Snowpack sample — Loveland Pass, Silver Plume, Colorado, USA (2/11/26, 12:00 PM MST)
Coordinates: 39.663, -105.886
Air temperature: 35 °F
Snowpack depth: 82 cm
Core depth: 20 cm
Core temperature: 17.6 °F
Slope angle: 13°, slope face: 12°
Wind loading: high
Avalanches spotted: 1
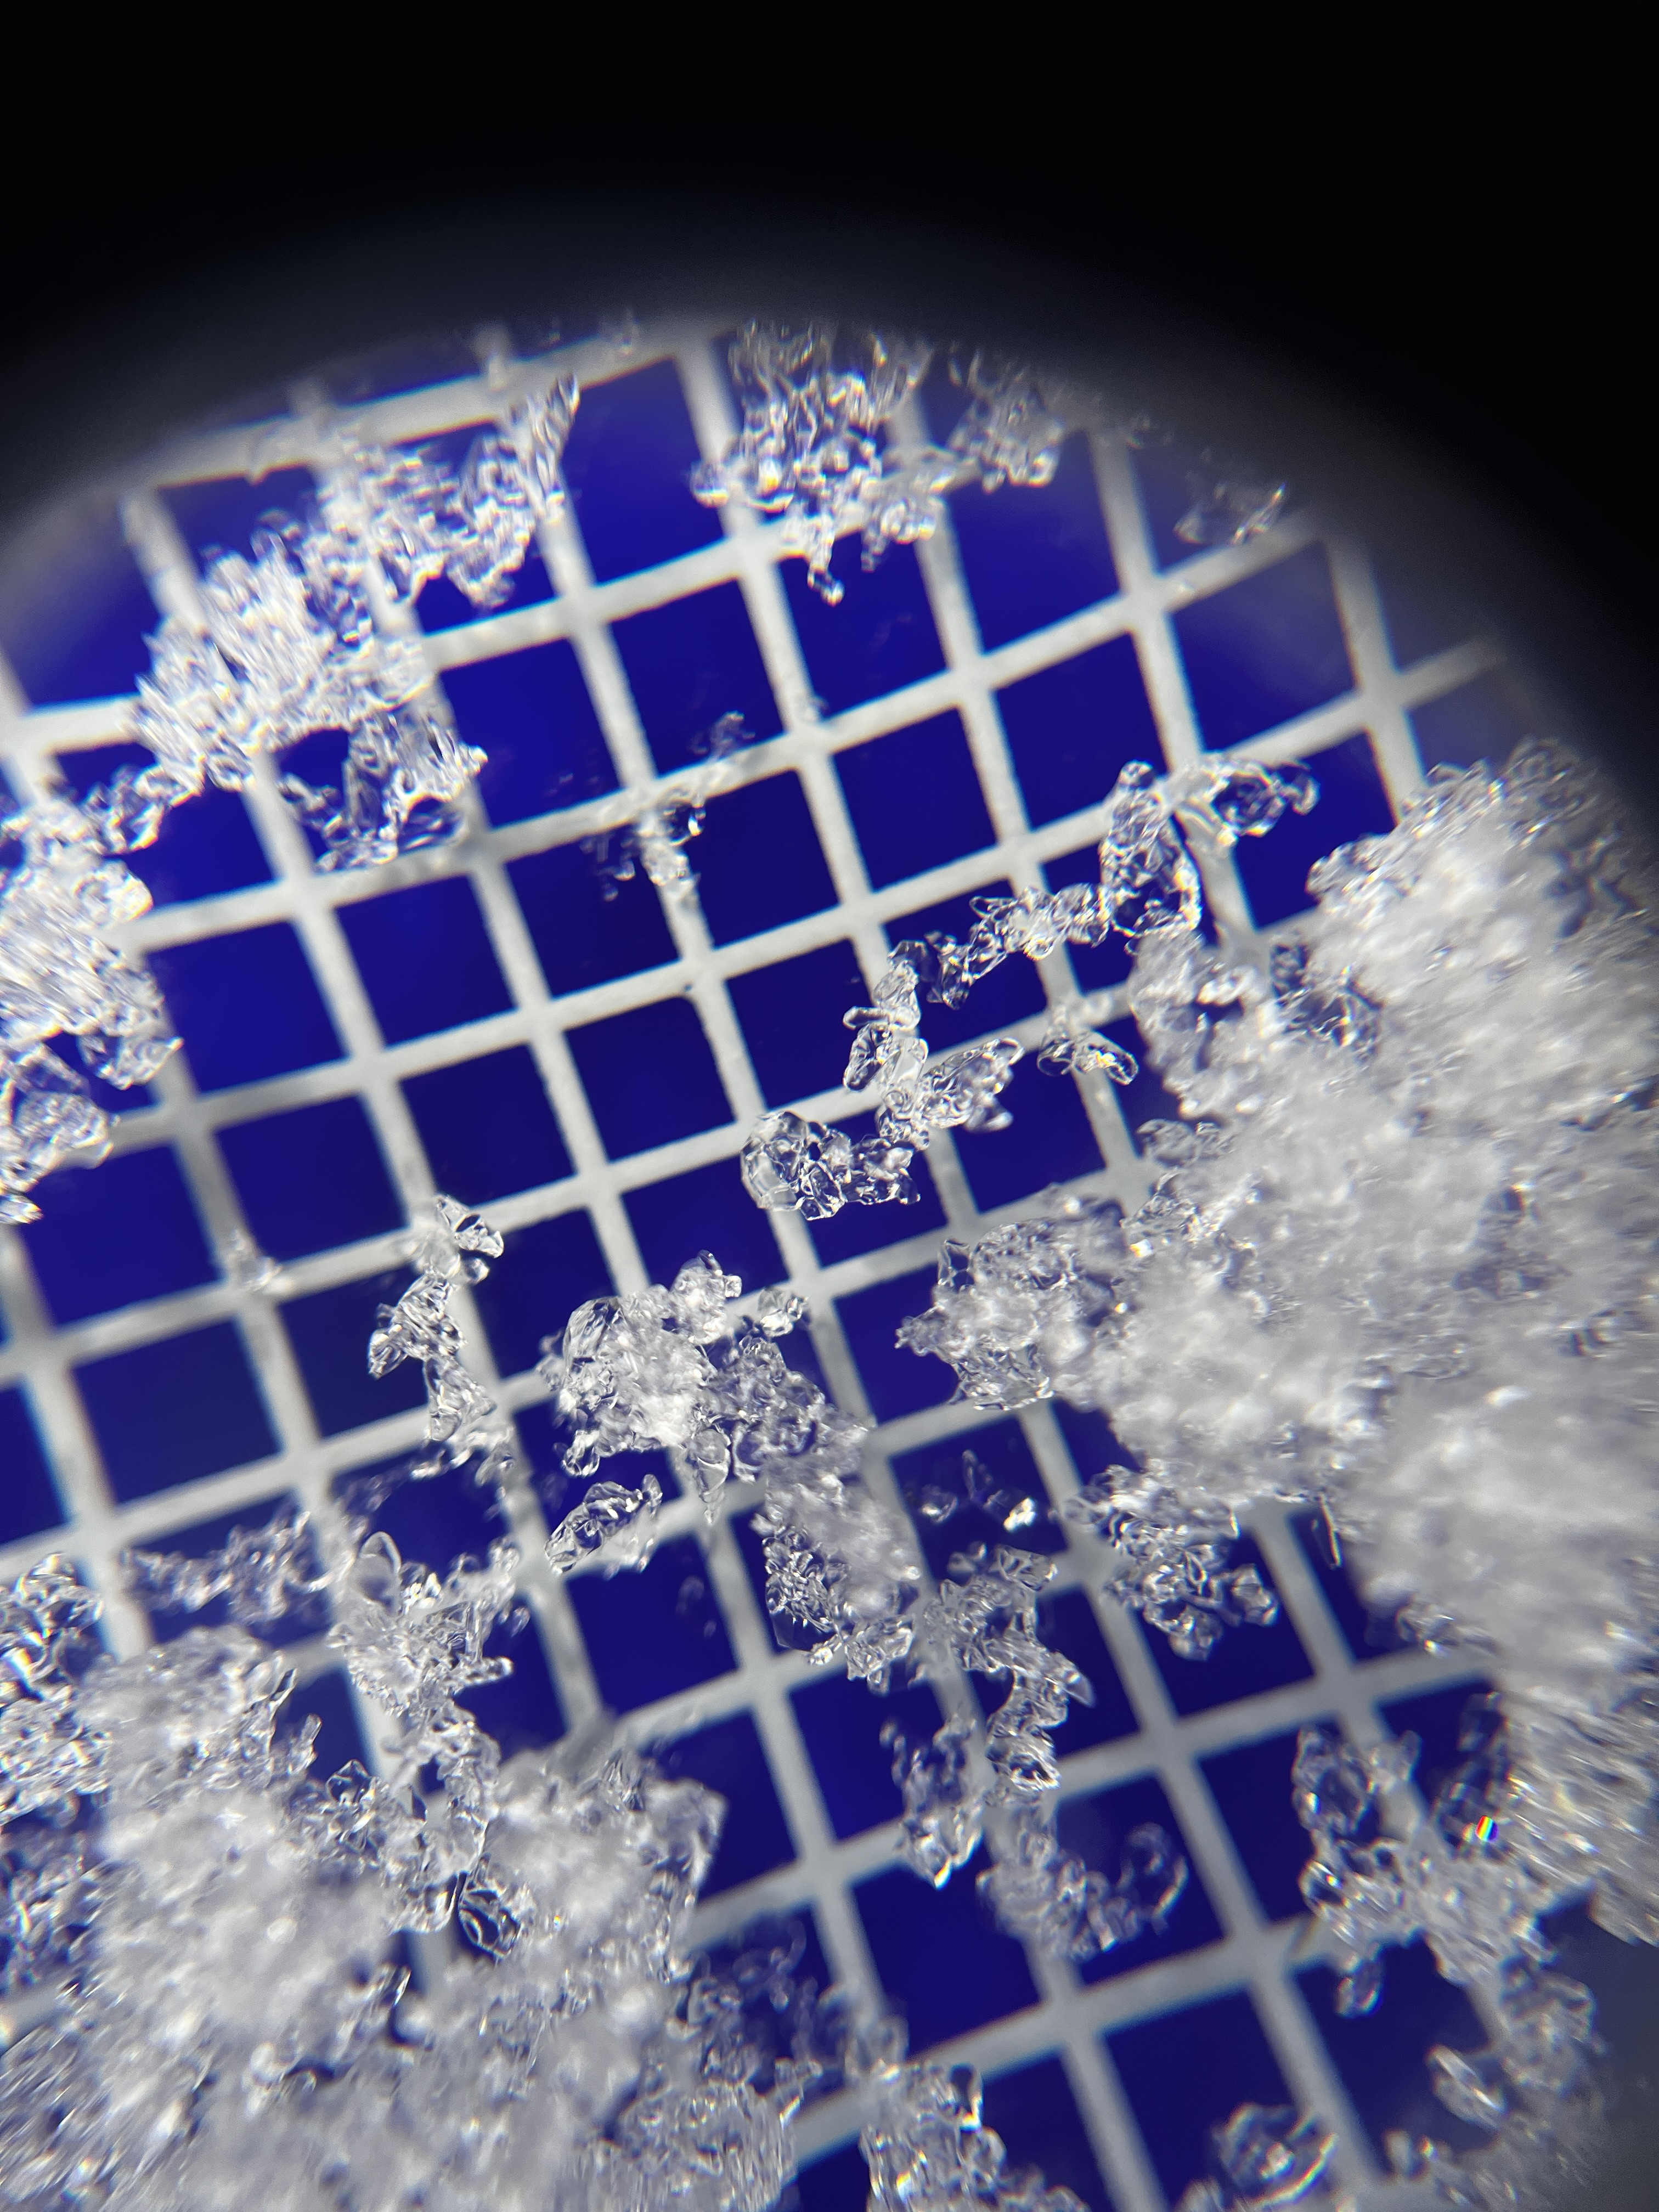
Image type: magnified_profile
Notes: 1 small avalanche spotted on the north side of the bowl, lots of wind loading